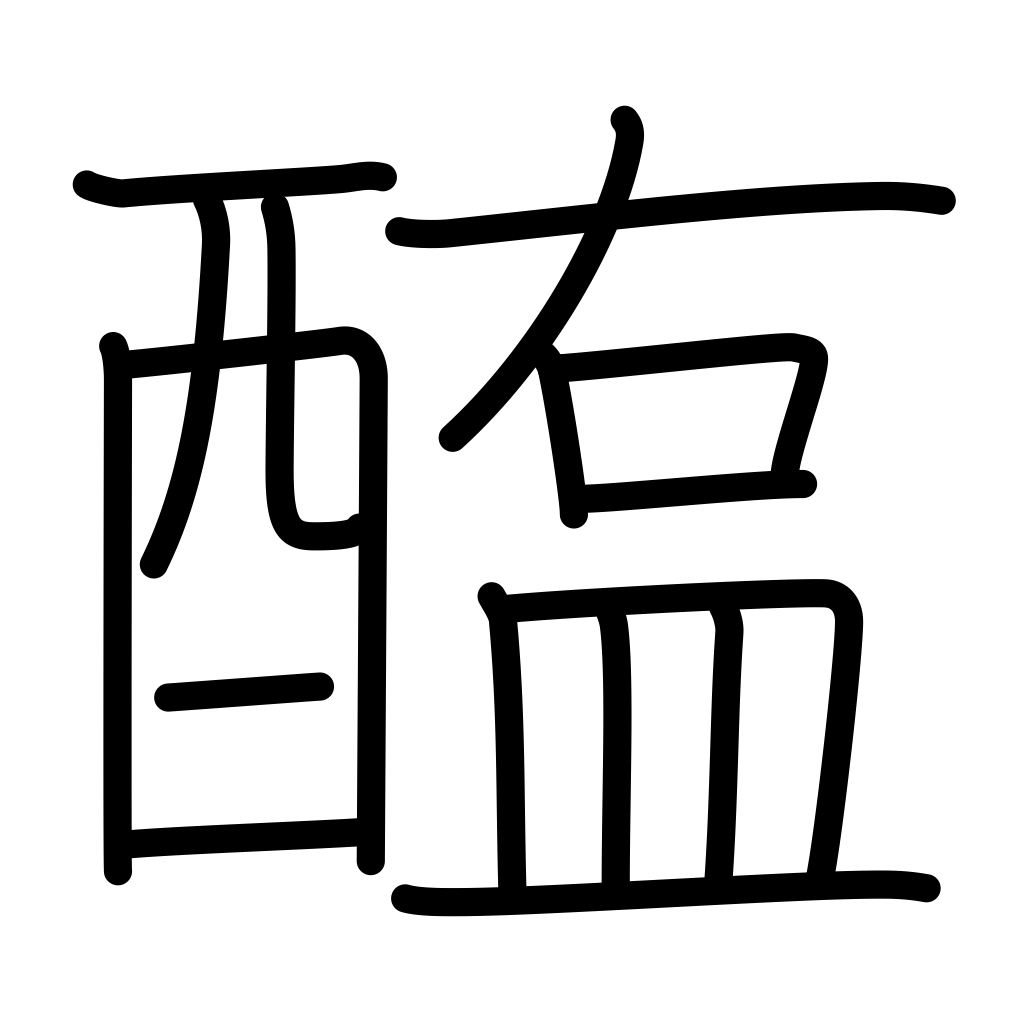
Meaning: salted meat